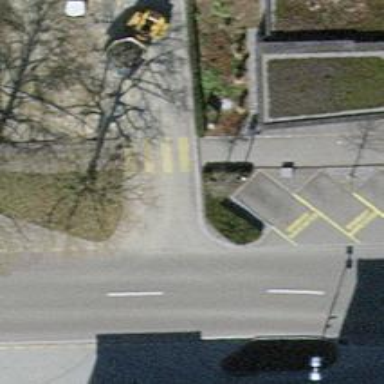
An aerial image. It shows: Marked crossing on the road.